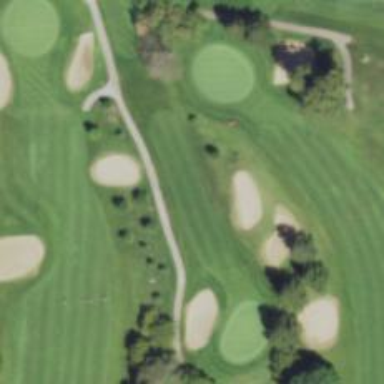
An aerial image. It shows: View of golf hole.